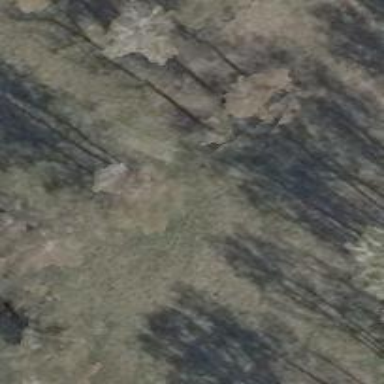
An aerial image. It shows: Single tag "natural: tree."